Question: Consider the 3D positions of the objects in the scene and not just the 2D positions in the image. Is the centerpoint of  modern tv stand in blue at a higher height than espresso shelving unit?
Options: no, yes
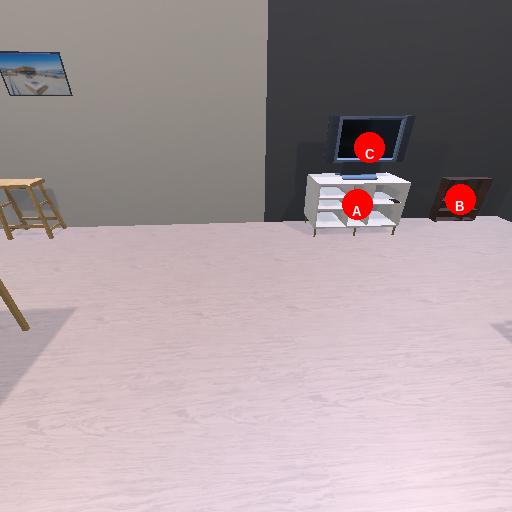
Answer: no